Question: i am trying to import file CSV like this image..
this image means..
when i import this file..line 1 with read and save in to Table SeniorHighSchool
then it will get :
1. name : Alexander
2. age : 15
3. muchcourse : 3
after that i want make a condition, When "muchcourse is filled" it will read the next row...
example :
at this case, the "muchcourse" is "3", then "look at the image"..row 2,3,4 (3 lines)will inserted to other table .. because the "muchcourse" is "3"

this is my coding what i have tried .
'''
def upload = {
withForm{
def f = request.getFile('filecsv')
def orifilename = f.getOriginalFilename()
def homeDir = new File(System.getProperty("user.home"))
def homeurl = "Documents/Uploads/"
File fileDest = new File(homeDir,homeurl+orifilename)
f.transferTo(fileDest)
request.getFile(new File(fileDest)).InputStream.splitEachLine(',') {fields ->
def student= new SeniorHighSchool(
name: fields[0].trim(),
age: fields[1].trim(),
muchcourse: fields[2].trim()
)
if (student.hasErrors() || student.save(flush: true) == null)
{
log.error("Could not import domainObject ${student.errors}")
}
}
redirect(action:"list")
}
}
'''
i confused to make a condition..
'''
def upload = {
withForm{
def f = request.getFile('filecsv')
def orifilename = f.getOriginalFilename()
def homeDir = new File(System.getProperty("user.home"))
def homeurl = "Documents/Uploads/"
File fileDest = new File(homeDir,homeurl+orifilename)
f.transferTo(fileDest)
request.getFile(new File(fileDest)).InputStream.splitEachLine(',') {fields ->
def student= new SeniorHighSchool(
name: fields[0].trim(),
age: fields[1].trim(),
muchcourse: fields[2].trim()
)
if (student.hasErrors() || student.save(flush: true) == null)
{
log.error("Could not import domainObject ${student.errors}")
}
if(fields[2]) {
def score = new Score(
course: //the problem at this line..how?
//it will insert 3 times then back to the row 5 to insert into "Student" again
)
}
}
redirect(action:"list")
}
}
'''
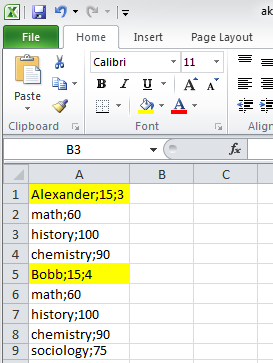
Answer: '''
if(fields.size()>2){
store 3 values in one table(student)
}
else{
store 2 values in another table(score)
}
'''
If muchcourse field is occured then fields size is 3 then save three data in one table. otherwise size is 2 then save that two data in another table.I think it will solve your problem.